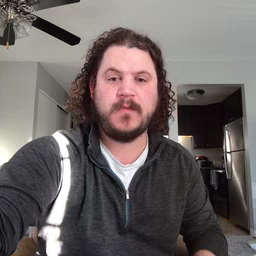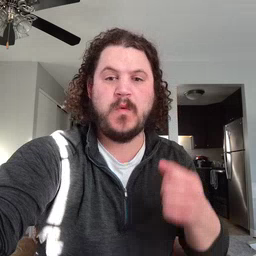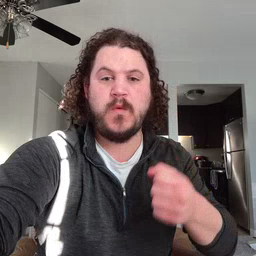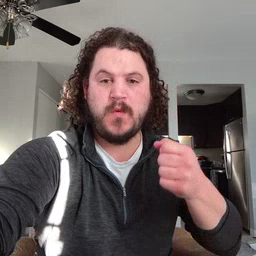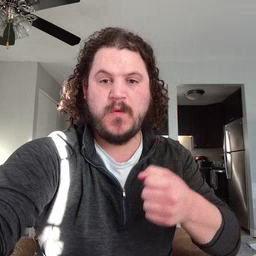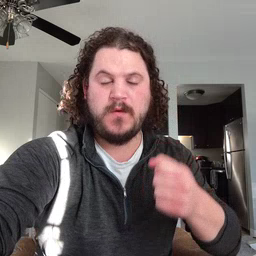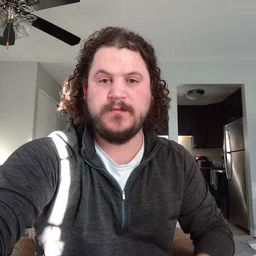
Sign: car